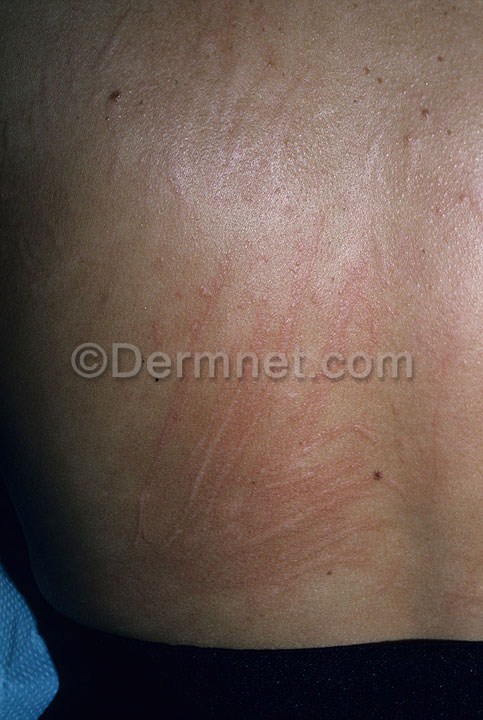
Disease: Urticaria Hives